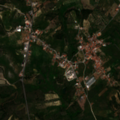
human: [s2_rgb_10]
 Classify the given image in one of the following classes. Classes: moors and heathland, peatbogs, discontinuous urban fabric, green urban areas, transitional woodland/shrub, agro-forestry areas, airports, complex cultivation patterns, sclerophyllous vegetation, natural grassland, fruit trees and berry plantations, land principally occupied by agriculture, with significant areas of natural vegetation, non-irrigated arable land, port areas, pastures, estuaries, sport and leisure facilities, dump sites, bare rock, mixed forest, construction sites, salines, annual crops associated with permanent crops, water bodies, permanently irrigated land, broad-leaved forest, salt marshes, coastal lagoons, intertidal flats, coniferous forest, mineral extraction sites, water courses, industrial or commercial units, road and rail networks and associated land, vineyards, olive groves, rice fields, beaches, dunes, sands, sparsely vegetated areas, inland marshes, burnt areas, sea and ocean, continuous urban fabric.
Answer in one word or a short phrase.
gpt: discontinuous urban fabric, olive groves, complex cultivation patterns, land principally occupied by agriculture, with significant areas of natural vegetation